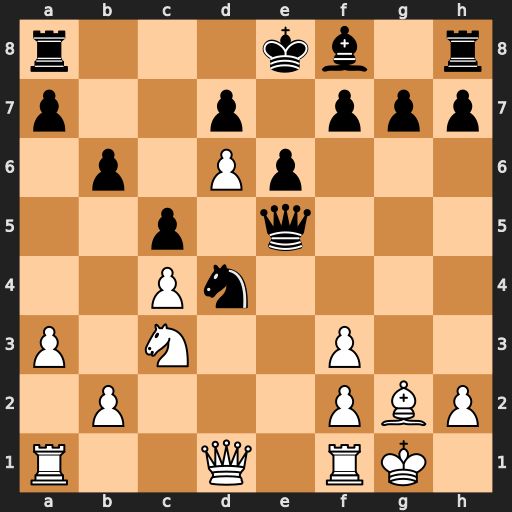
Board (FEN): r3kb1r/p2p1ppp/1p1Pp3/2p1q3/2Pn4/P1N2P2/1P3PBP/R2Q1RK1
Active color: w
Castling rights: kq
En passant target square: -
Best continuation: f4 Qxf4 Bxa8